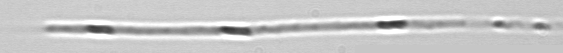
Label: Leptocylindrus